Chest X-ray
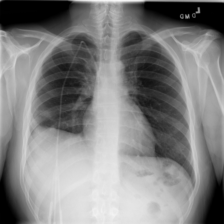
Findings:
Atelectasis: negative
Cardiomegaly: negative
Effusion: negative
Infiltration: negative
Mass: negative
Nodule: negative
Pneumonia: negative
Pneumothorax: negative
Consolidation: negative
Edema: negative
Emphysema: negative
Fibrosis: negative
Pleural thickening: negative
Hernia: negative